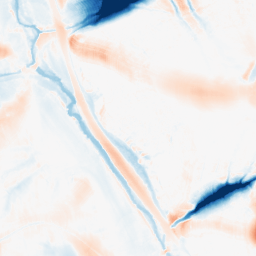
Category: morphological
Decomposition family: morphological_ellipse
Decomposition parameters: operation: average
width: 50
height: 50
Upsampling method: cubic_mitchell
Upsampling parameters: scale: 4
Upsampling scale: 4